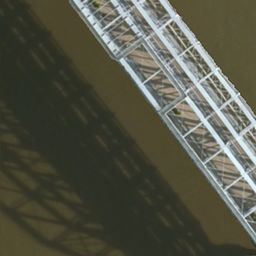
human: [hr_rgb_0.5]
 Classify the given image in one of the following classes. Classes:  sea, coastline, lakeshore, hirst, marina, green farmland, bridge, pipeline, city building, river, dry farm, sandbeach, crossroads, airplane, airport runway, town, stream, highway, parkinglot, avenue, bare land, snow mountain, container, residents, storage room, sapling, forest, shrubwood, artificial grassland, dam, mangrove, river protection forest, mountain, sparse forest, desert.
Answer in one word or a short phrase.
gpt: bridge